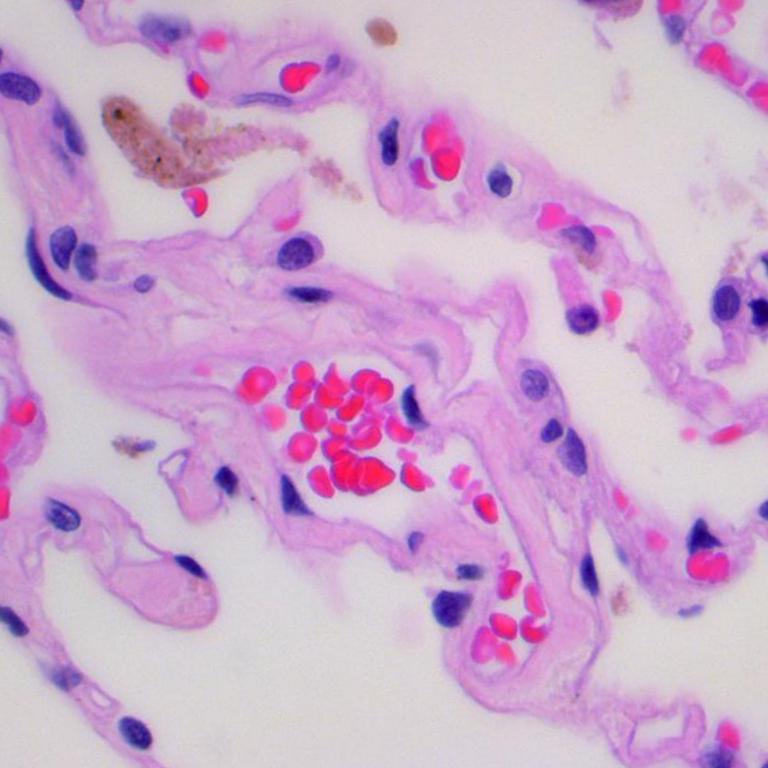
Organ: lung
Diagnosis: benign